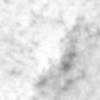
Label: no_change